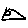
Label: triangle